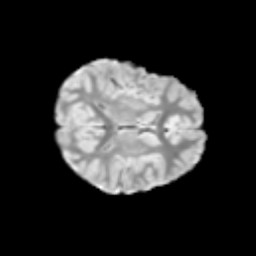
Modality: T2w
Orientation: axial
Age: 9
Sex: female
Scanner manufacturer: siemens
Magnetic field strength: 3 T
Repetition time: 3.8 s
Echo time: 0.07 s